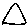
Label: triangle